Question:
I am learning android dev. I wanted to know how to get these type of borders.
I tried using layer-list but it doesnt give me that blurry effect. Also, tried with elevation but for some reason it doesnt give me any effect on my phone but it gets previewed in android studio correctly.
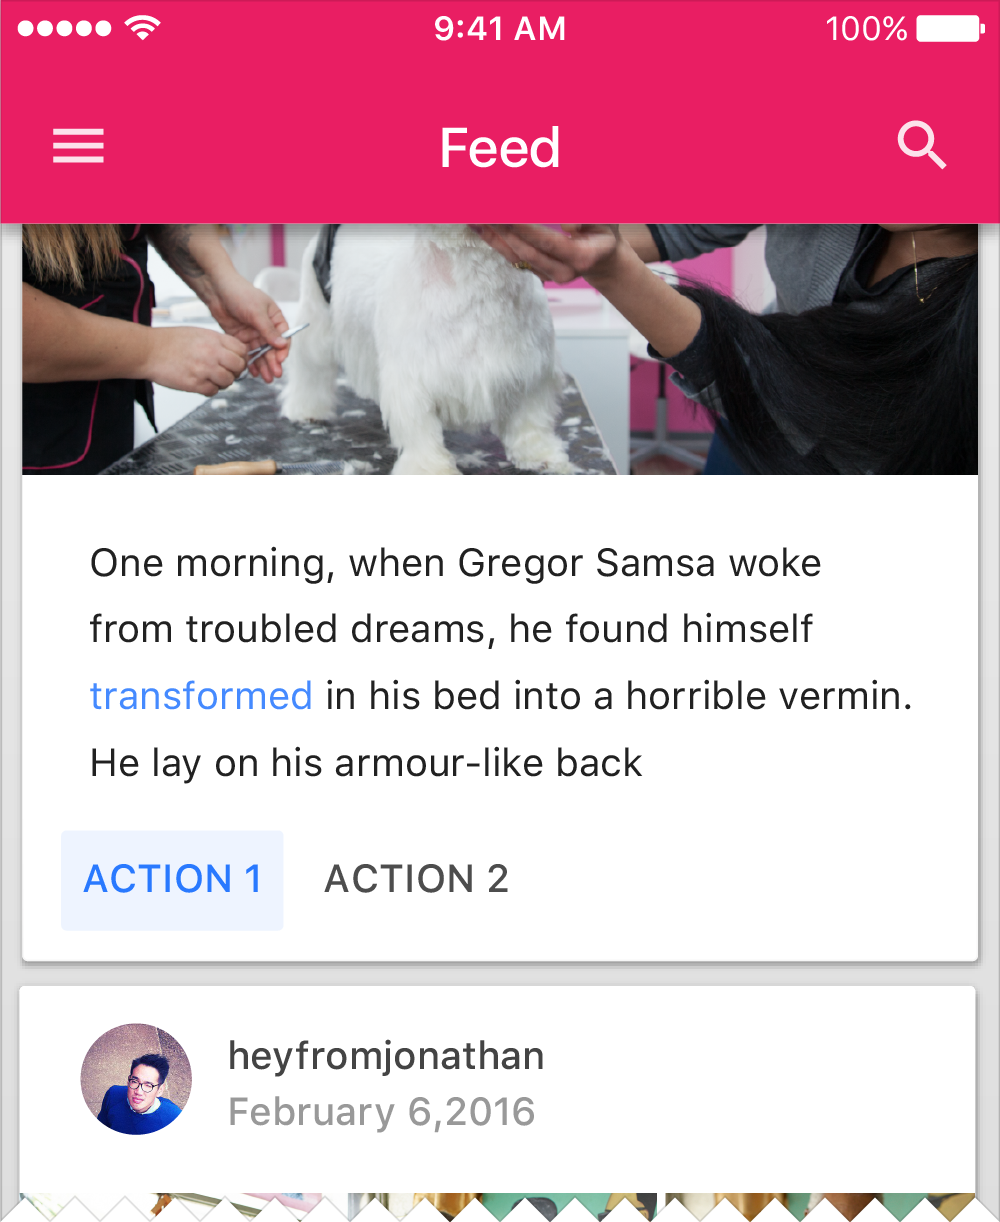
Answer: '''
compile 'com.android.support:cardview-v7:25.3.1'
'''
than add cardview to your layout like this
'''
<android.support.v7.widget.CardView
android:layout_width="match_parent"
android:layout_height="wrap_content"
app:cardElevation="10dp"
app:cardUseCompatPadding="false">
<LinearLayout
android:layout_width="match_parent"
android:layout_height="match_parent"
android:orientation="vertical">
// add all your controls here
</LinearLayout>
</android.support.v7.widget.CardView>
'''
for more information <URL>
or <URL>